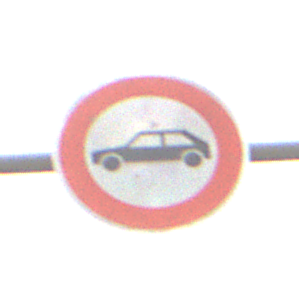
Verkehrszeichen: VerbotPersonenkraftwagen
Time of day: MorningAfternoon
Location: Outdoor (Nature)
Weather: Overcast
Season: NotSpecified
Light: Natural